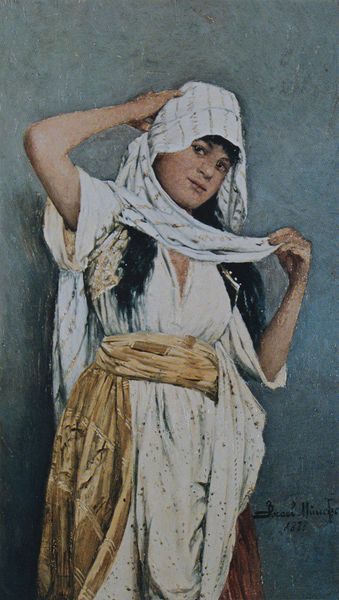
Titel: Orientalisches Mädchen im weißen Gewand mit gelber Schärpe
Künstler: Daniel Israel
Standort: München
Institution: Privatbesitz
Schlagwörter: blau, hand, schatten, weiß, mädchen, ocker, ausschnitt, braun, brust, finger, frau, grau, haar, hintergrund, licht, mund, nase, orange, schwarz, blick, gürtel, schleier, tuch, beige, muster, rock, jung, arm, arme, augen, bluse, falten, halten, stehen, bildnis, hände, portrait, porträt, schauen, signatur, auge, gewand, gold, haare, stehend, stoff, tücher, gewänder, lippen, taille, seitlich, wangen, röcke, zöpfe, signiert, kopftuch, gestreift, handtuch, ankleiden, wange, jahreszahl, punkte, orientalisch, tracht, verdecken, ziffer, zupfen, binden, gülden, turban, wickeln, v ausschnitt, schals, keck, pünktchen, bluse wickeln, gütel, haara, kostümieren, muslimisch, orientalin, schlas, schwarzhaarig, verhüllen